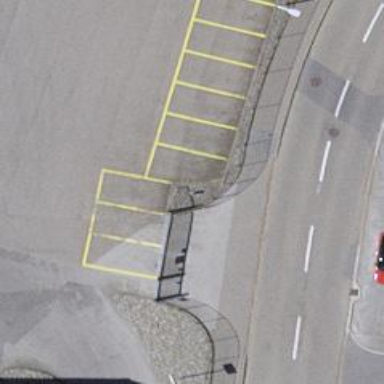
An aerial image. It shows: Gate.